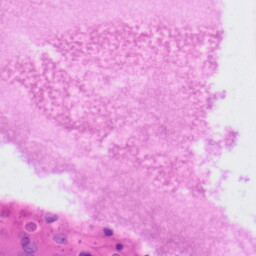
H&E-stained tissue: Tonsil